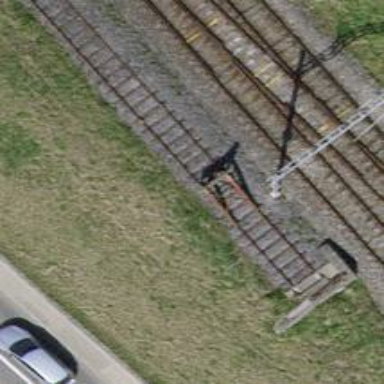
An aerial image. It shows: Railway buffer stop.